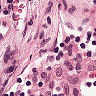
Metastatic tissue present: no